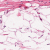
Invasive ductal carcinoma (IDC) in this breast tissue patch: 0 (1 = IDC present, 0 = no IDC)